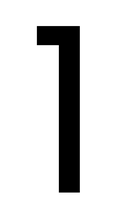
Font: Poppins-Regular